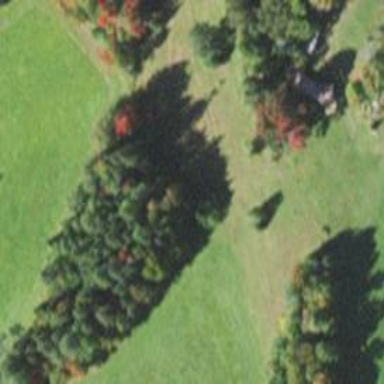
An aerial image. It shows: Serene woodland landscape.